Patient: sex M, age 48
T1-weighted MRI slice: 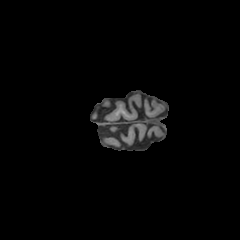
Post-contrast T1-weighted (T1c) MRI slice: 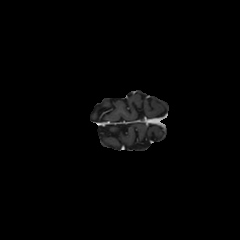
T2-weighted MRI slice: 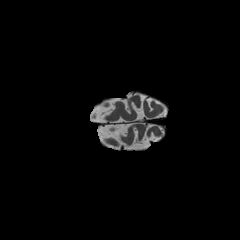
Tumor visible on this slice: no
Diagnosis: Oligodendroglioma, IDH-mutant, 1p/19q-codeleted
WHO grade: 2